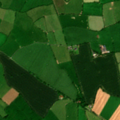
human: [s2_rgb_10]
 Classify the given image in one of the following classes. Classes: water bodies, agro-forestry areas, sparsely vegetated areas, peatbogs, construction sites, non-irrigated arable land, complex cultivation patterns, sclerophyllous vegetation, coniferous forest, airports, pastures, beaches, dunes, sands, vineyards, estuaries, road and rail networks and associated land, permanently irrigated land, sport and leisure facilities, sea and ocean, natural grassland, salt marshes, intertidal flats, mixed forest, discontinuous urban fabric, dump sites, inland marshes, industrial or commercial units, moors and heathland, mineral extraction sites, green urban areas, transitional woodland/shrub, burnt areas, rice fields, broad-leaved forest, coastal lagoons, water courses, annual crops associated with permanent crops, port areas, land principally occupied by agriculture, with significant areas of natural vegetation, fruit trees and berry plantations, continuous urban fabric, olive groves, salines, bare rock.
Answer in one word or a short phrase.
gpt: non-irrigated arable land, pastures, complex cultivation patterns